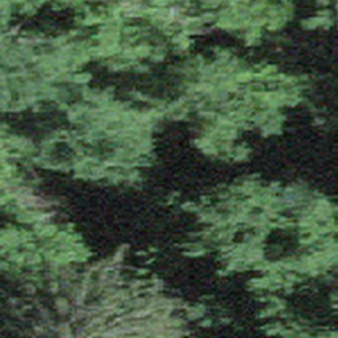
Label: other